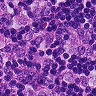
Metastatic tissue present: yes